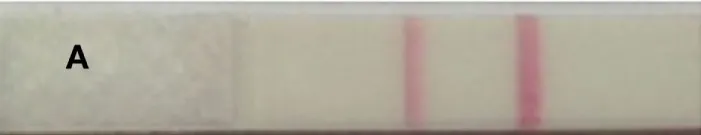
Detection of serum granulysin by the granulysin rapid test. (A) Serum taken from the SJS patient at the time of blister formation.
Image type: electrography (emg)